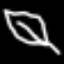
Label: leaf